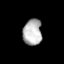
Tissue: lung
Cell type: Epithelial cells
Senescence score: 0.647
Nuclear area (px): 481
Mean DAPI intensity: 181.322